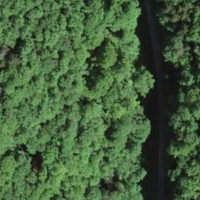
EUNIS habitat code: 41
Species observed at this site:
Dryocopus martius
Turdus viscivorus